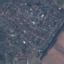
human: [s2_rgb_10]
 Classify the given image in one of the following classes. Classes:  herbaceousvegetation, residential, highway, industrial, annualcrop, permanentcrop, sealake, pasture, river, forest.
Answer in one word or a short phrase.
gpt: Residential